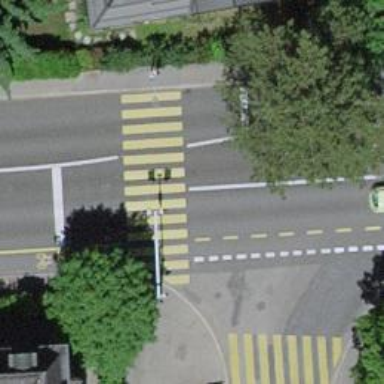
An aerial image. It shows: Crossing with traffic signals.